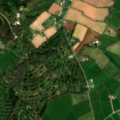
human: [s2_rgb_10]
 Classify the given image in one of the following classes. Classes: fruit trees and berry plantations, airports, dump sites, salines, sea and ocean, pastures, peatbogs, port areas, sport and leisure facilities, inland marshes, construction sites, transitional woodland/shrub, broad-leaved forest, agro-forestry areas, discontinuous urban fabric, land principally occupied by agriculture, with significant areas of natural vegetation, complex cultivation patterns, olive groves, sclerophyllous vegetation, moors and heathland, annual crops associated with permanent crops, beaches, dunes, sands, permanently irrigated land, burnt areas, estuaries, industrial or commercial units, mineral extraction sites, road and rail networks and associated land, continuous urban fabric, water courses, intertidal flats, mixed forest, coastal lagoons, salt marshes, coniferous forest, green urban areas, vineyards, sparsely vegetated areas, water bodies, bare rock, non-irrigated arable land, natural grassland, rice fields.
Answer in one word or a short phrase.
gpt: sport and leisure facilities, non-irrigated arable land, pastures